Question: I've created a subclass of UIButton, inserted an animated view on touch and altered the positioning of my UIImage and UILabel via layoutSubviews. Now when I create six of these subclassed UIButtons in storyboard and run the App on my device I get the following:

It seems to work fine with 4 UIButtons but five and above always seems to effect my UILabels. Why do the right hand side UIButton's have their UILabels missing?
I'm thinking there is something odd occurring in layoutSubviews but I can't see it. The code for the method is below:
'''
- (void)layoutSubviews {
[super layoutSubviews];
CGRect imageFrame = self.imageView.frame;
imageFrame = CGRectMake(truncf((self.bounds.size.width - imageFrame.size.width) / 2), 40.0f, imageFrame.size.width, imageFrame.size.height);
self.imageView.frame = imageFrame;
CGRect labelFrame = self.titleLabel.frame;
labelFrame = CGRectMake(self.frame.origin.x, self.bounds.size.height - labelFrame.size.height - 10.0f, self.frame.size.width, labelFrame.size.height);
self.titleLabel.frame = labelFrame;
self.titleLabel.textAlignment = NSTextAlignmentCenter;
'''
}
Any idea's?
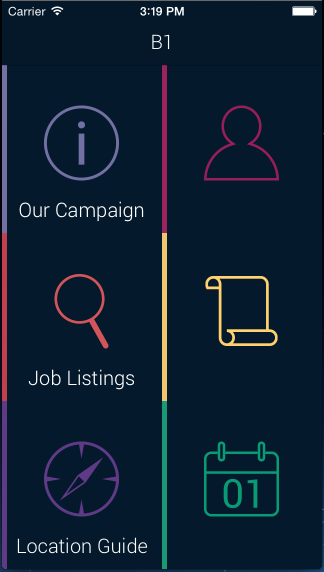
Answer: Well I found out what the issue was. I was centring the alignment of my UIButton subviews in the storyboard but still trying to set it's frame via layoutSubviews. This means it was altering the UILabel from its origin at the centre of the frame which pushes it to the right of the screen.